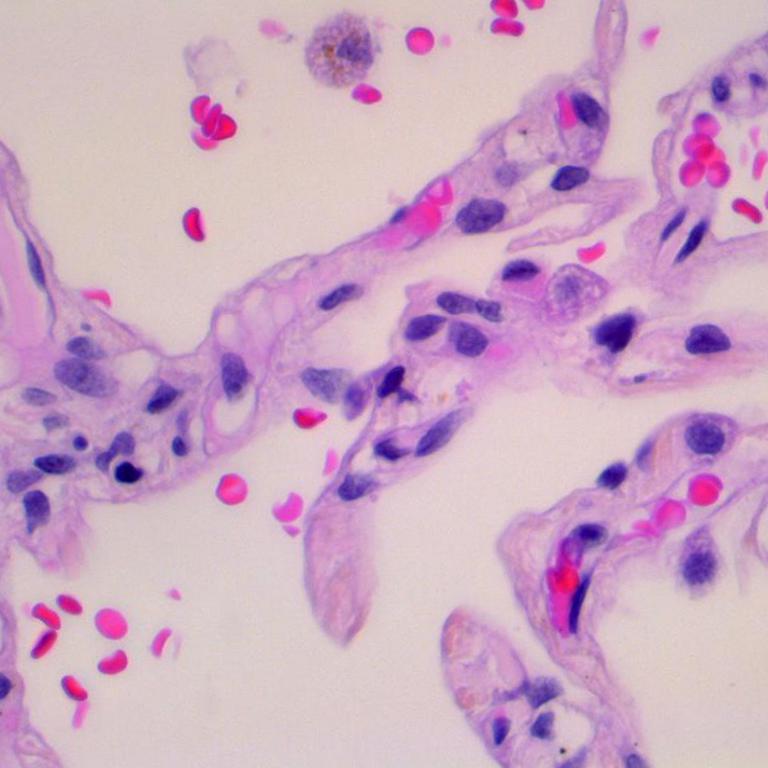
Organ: lung
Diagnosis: benign